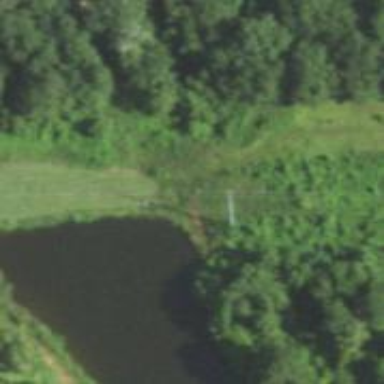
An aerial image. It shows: Power pole.